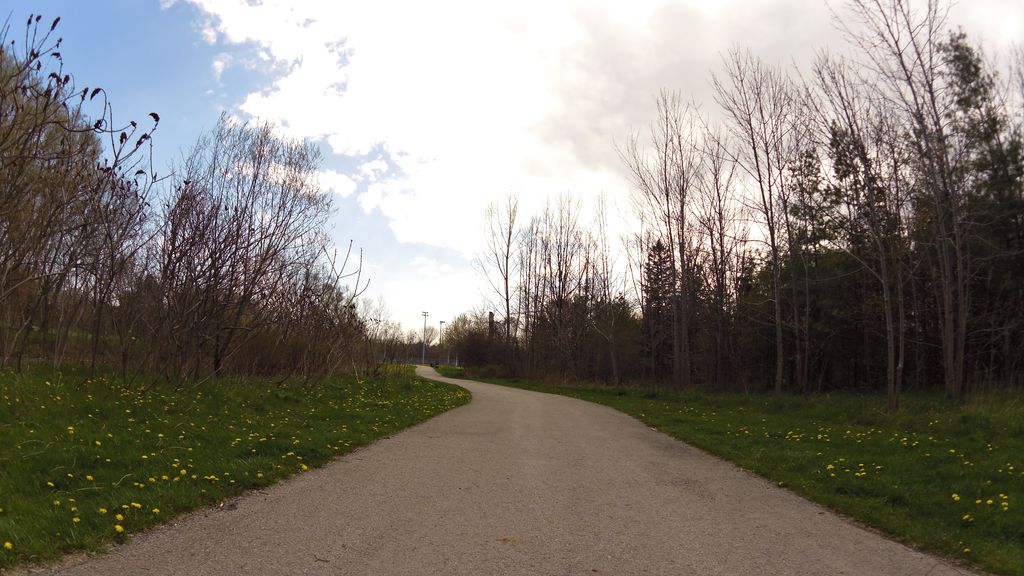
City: toronto